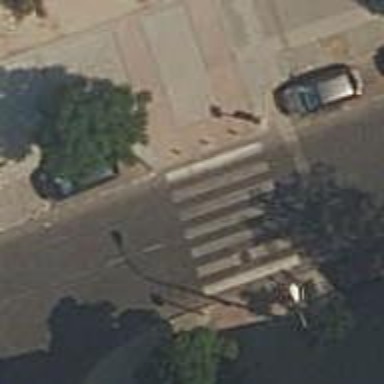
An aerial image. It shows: Uncontrolled crossing on the road.